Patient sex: F
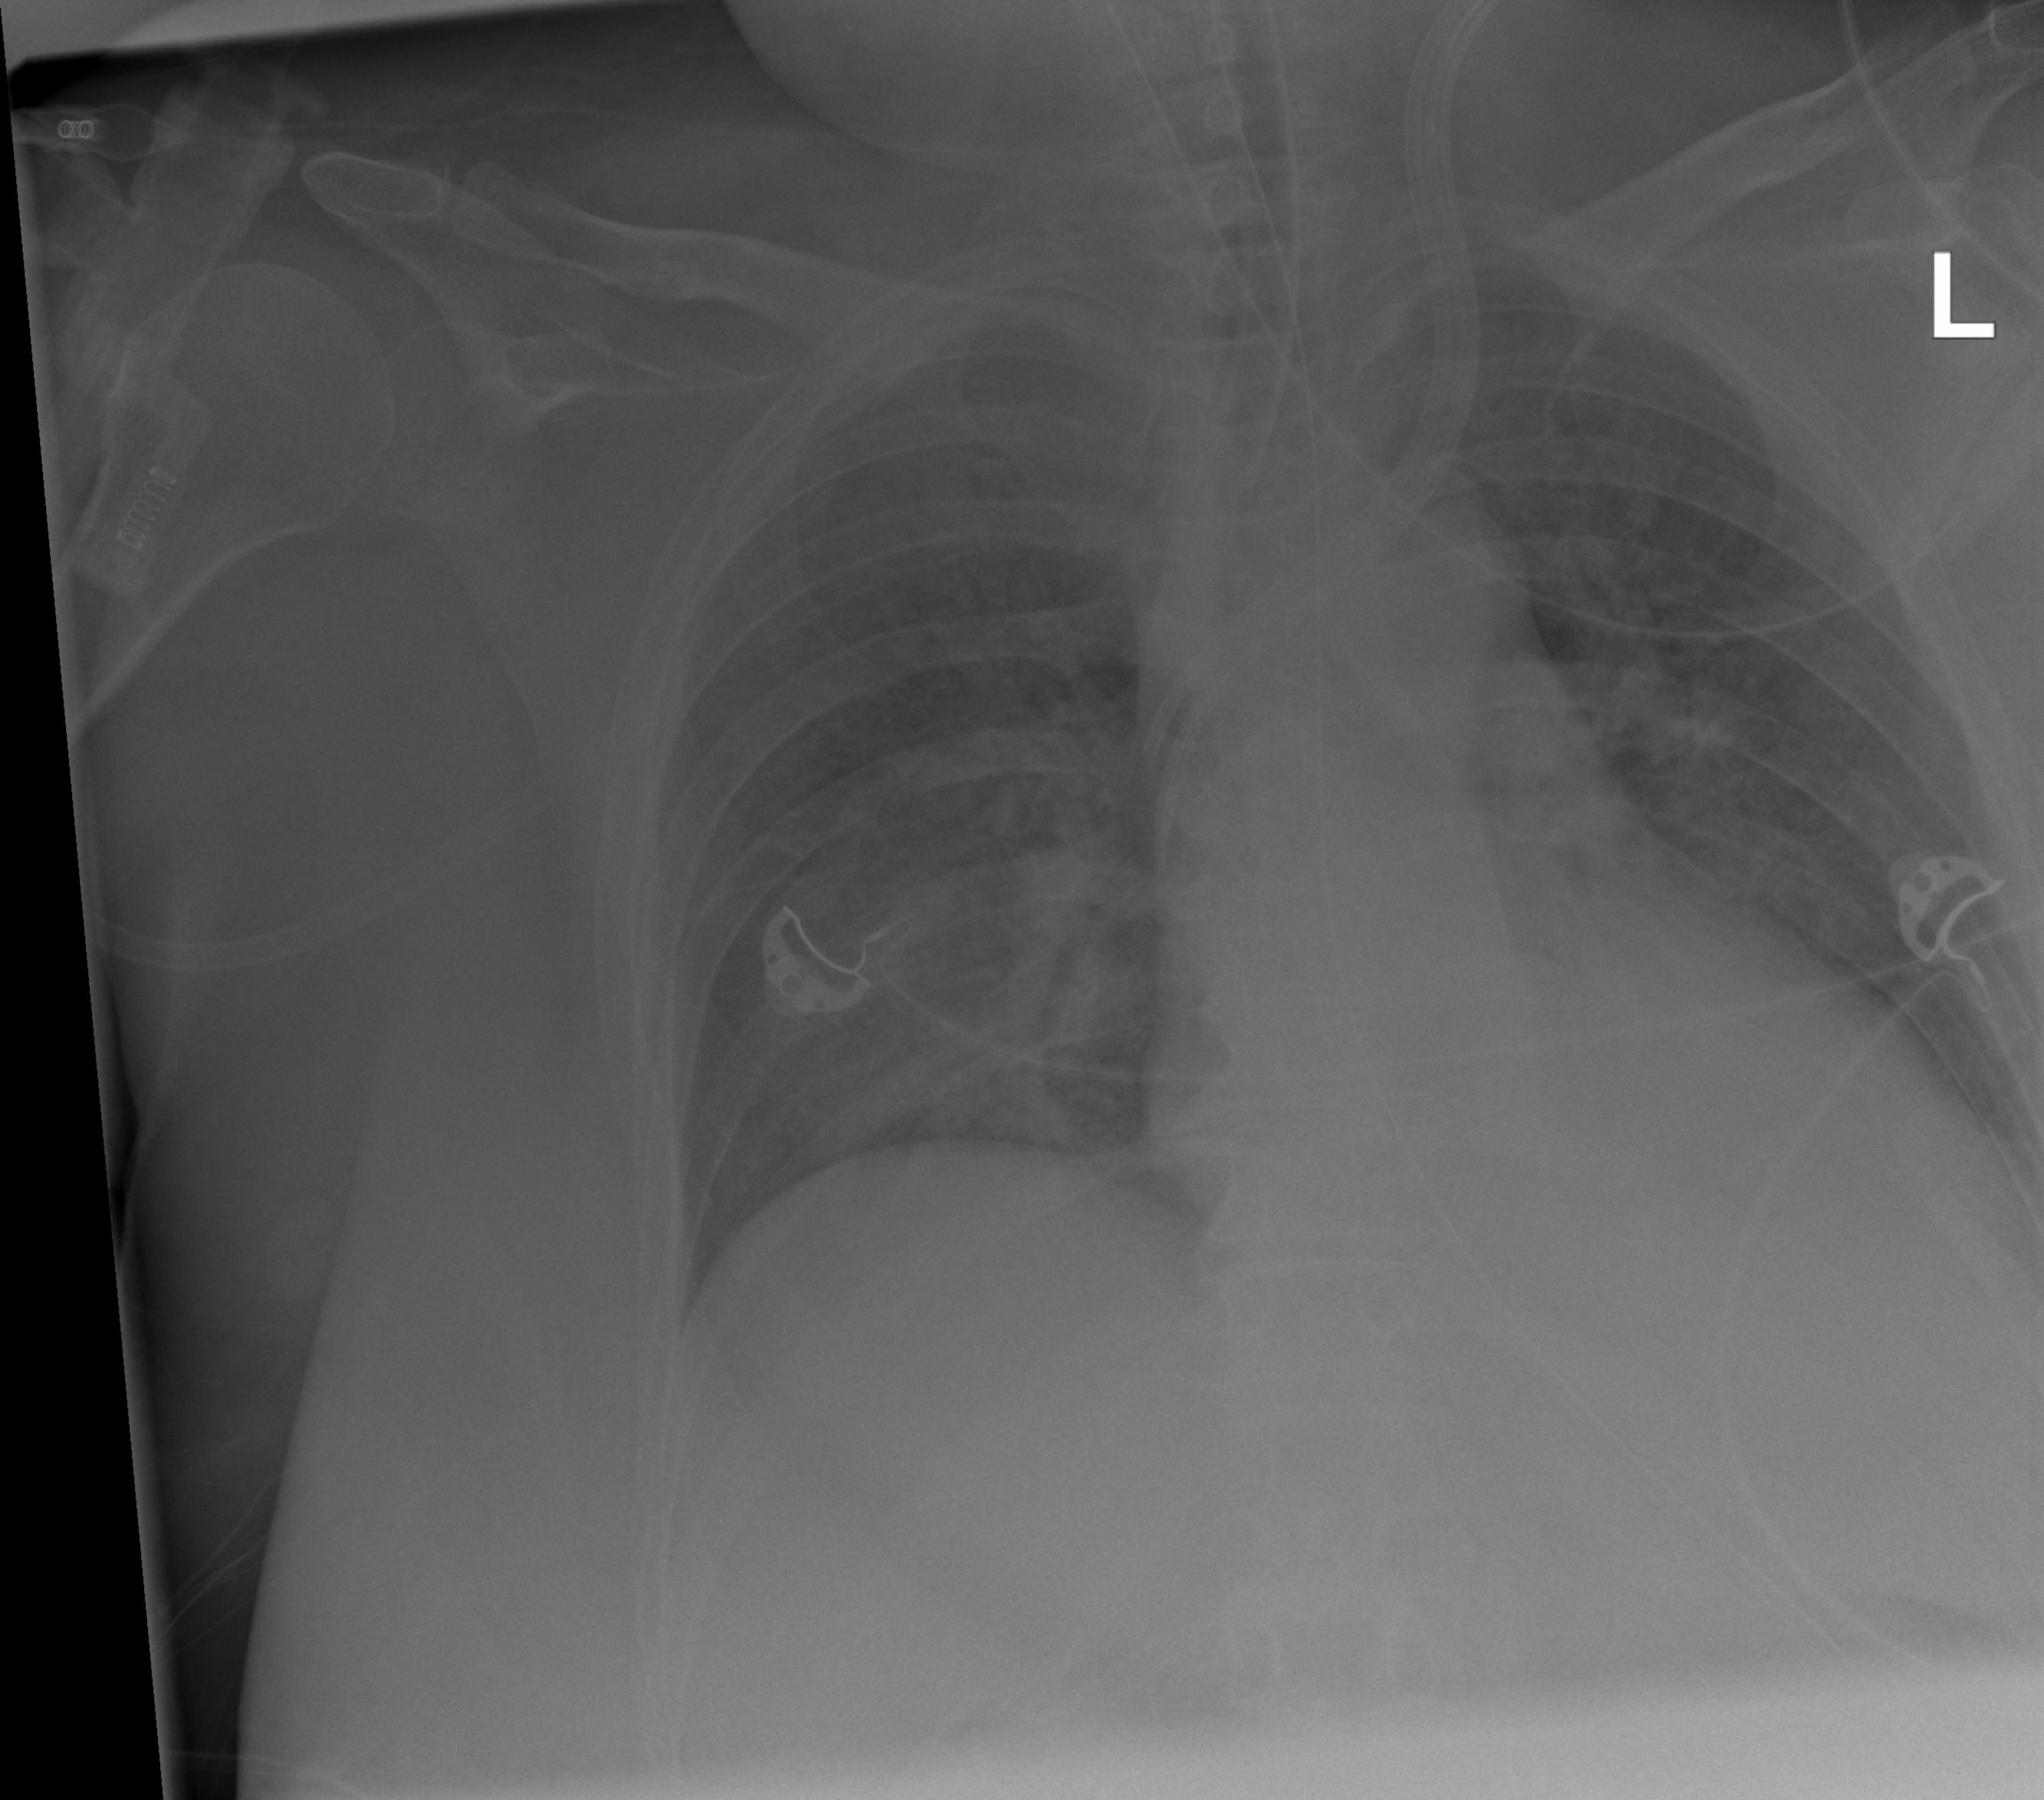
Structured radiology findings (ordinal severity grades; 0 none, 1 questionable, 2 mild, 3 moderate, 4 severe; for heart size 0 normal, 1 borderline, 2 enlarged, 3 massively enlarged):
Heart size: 1
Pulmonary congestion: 2
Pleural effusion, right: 0
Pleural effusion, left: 1
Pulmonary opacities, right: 3
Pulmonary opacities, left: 2
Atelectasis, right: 2
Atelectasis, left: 1